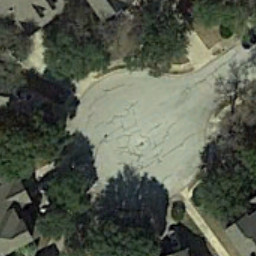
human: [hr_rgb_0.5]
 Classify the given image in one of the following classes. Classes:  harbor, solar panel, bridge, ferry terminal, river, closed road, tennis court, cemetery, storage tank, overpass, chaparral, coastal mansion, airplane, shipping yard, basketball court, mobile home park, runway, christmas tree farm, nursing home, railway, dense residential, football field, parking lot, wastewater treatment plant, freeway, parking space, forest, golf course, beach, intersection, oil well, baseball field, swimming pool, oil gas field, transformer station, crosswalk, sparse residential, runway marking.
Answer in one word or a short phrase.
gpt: closed road